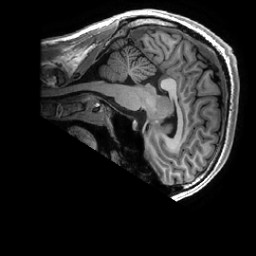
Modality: T1w
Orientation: sagittal
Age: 26
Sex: male
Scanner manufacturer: ge
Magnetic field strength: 3 T
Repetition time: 0.0073 s
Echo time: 0.003 s